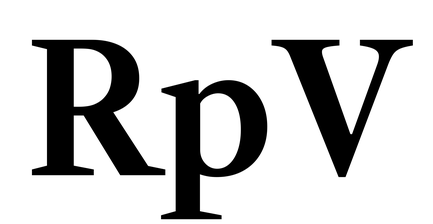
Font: LibreCaslonText_SemiBold